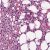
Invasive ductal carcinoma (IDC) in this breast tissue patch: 1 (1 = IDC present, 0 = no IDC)